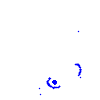
Particle: pion